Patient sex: M
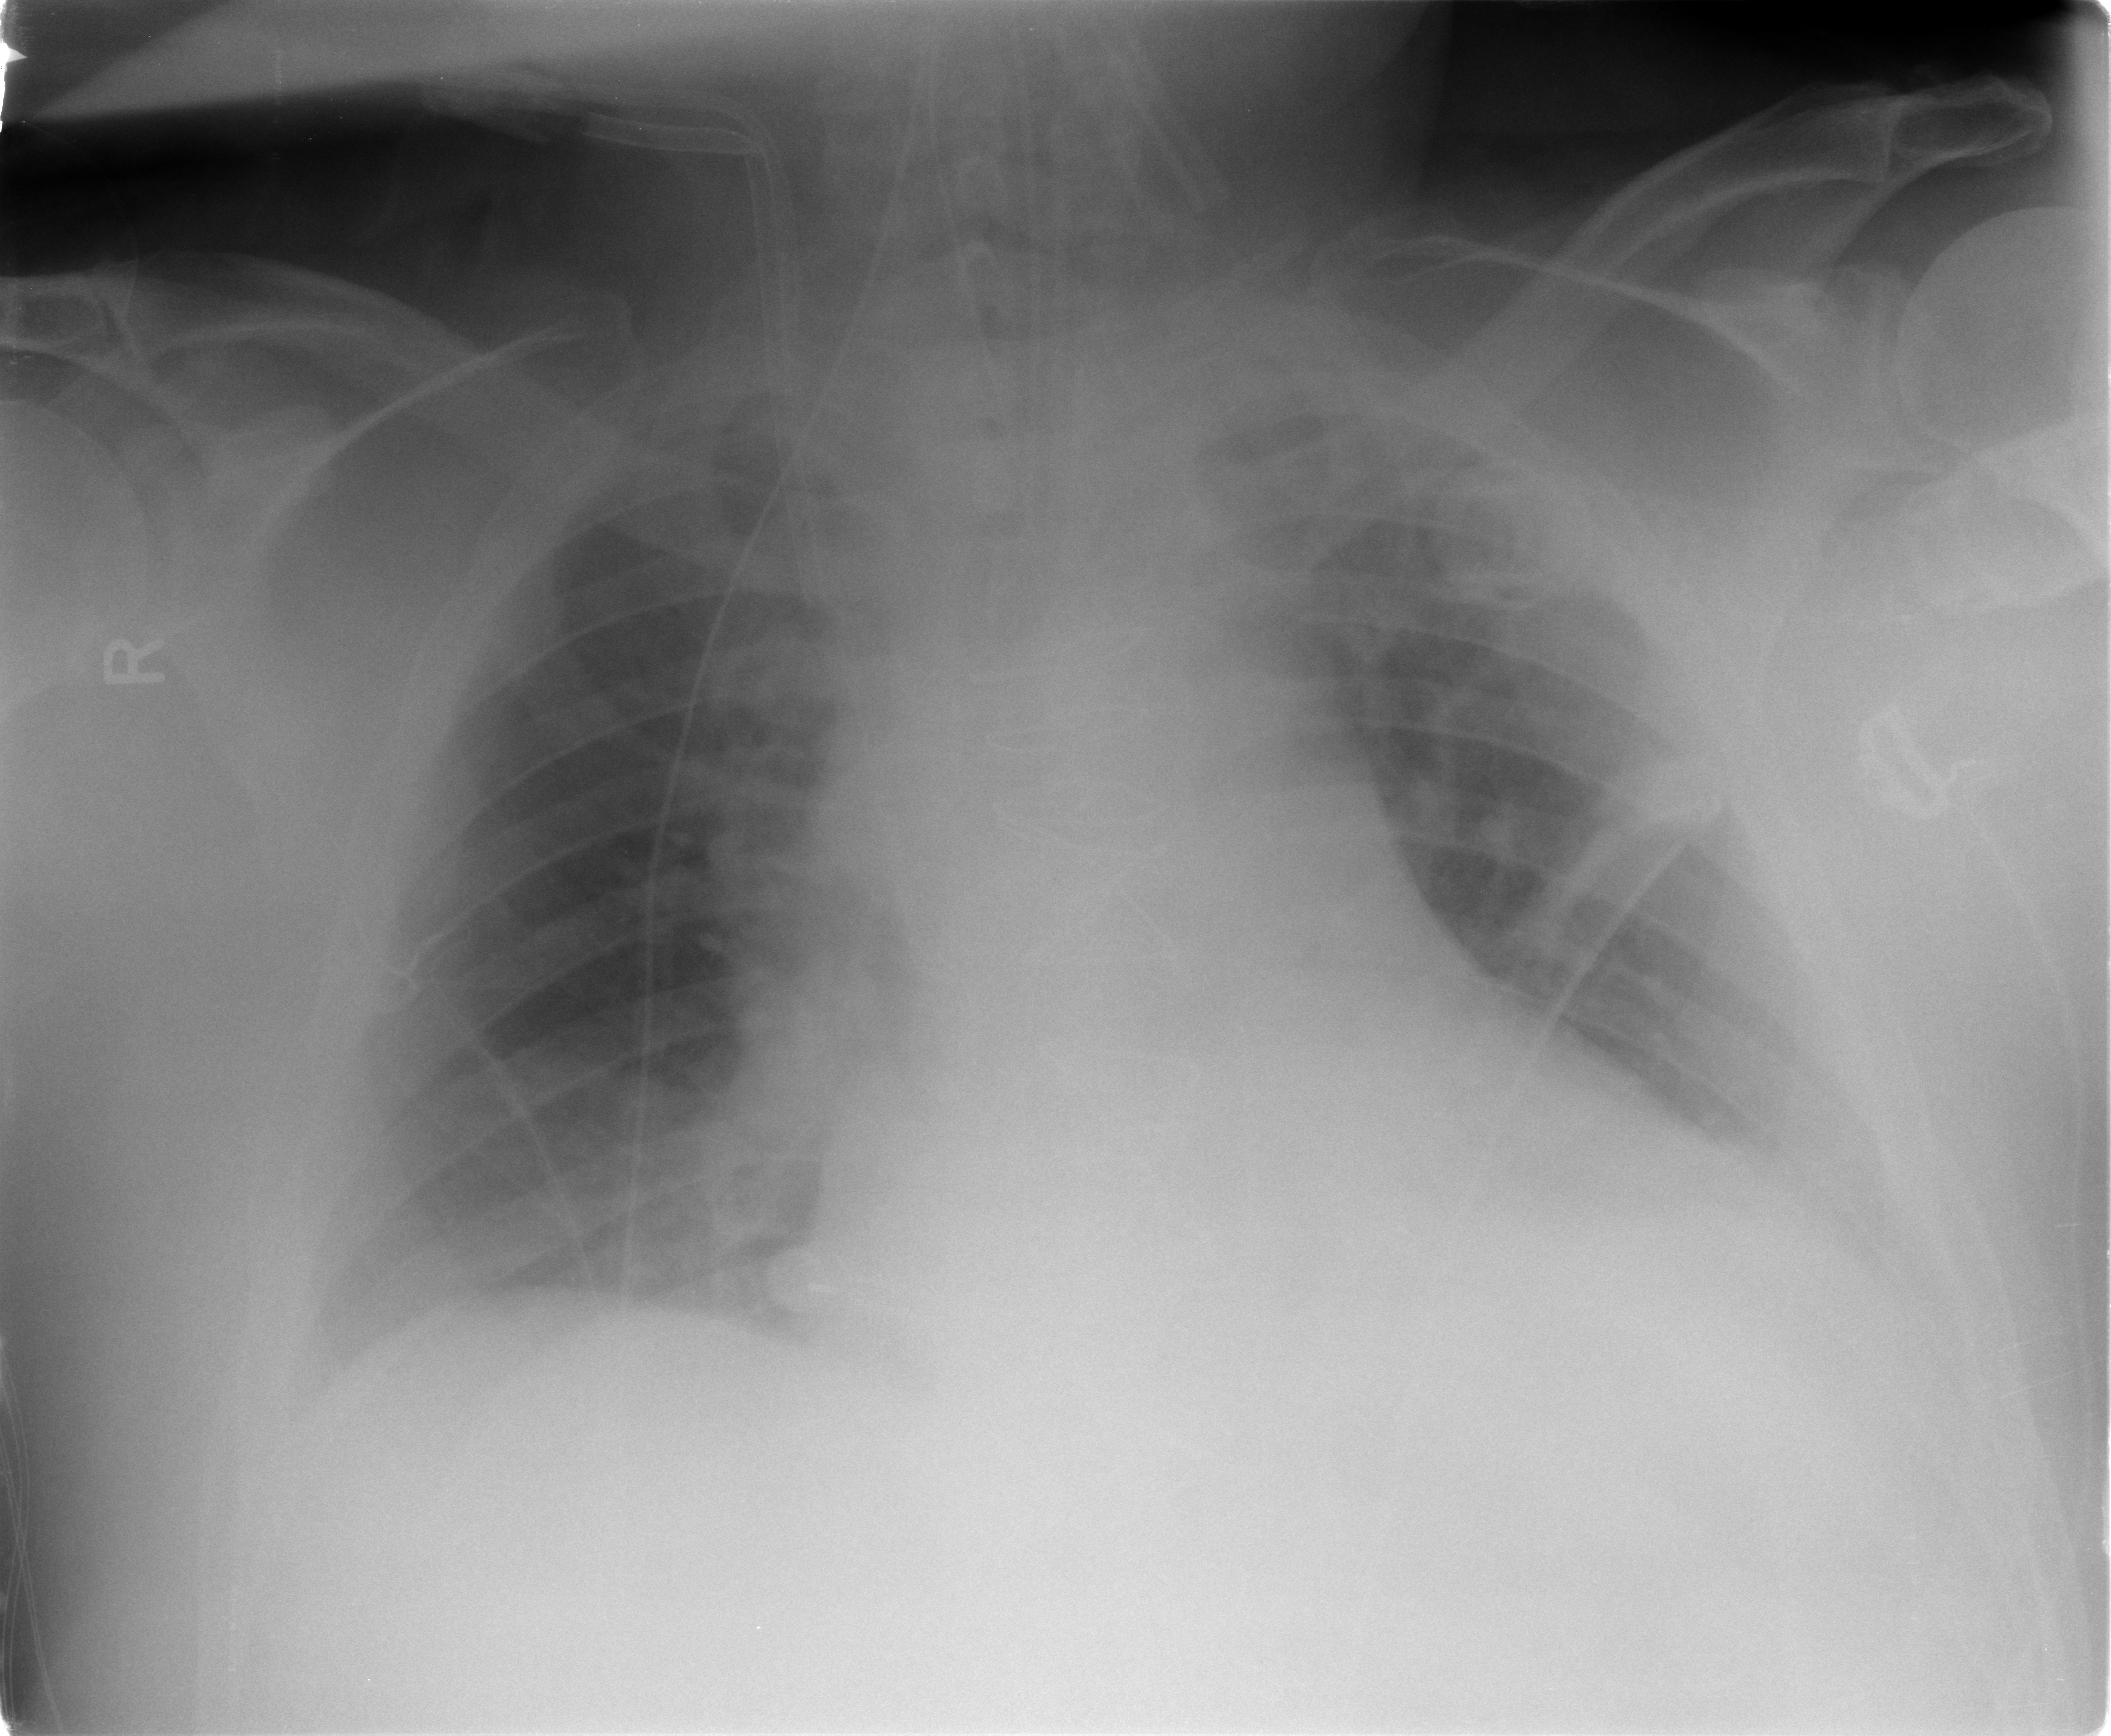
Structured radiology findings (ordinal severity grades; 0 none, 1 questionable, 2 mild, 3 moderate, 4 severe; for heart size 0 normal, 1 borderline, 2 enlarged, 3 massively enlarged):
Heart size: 1
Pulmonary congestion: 1
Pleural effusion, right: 1
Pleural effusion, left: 2
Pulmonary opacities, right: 0
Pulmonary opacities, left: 0
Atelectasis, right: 0
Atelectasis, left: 2